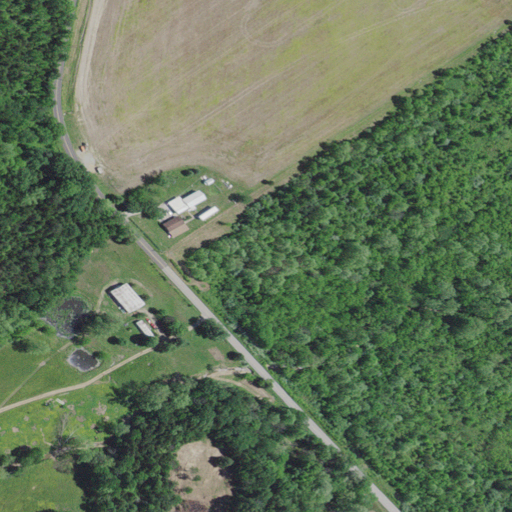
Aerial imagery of valley in Kentucky named Province Hollow containing deciduous forest, mixed forest, cultivated crops, pasture, open development, evergreen forest, medium intensity development, and low intensity development